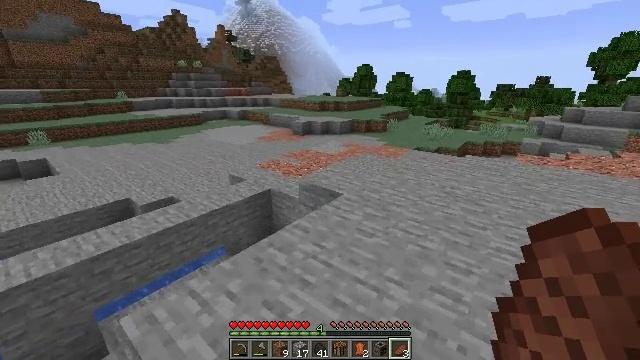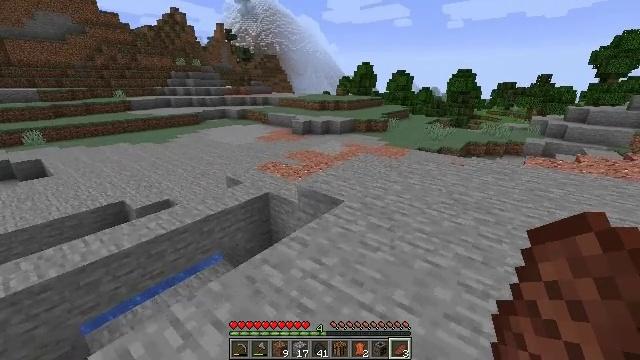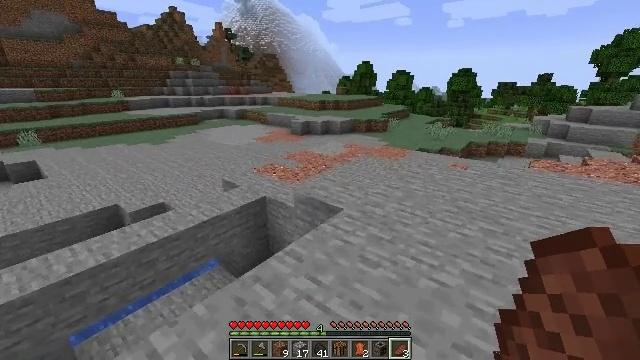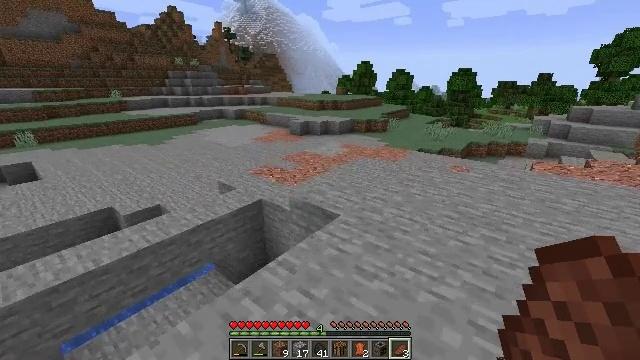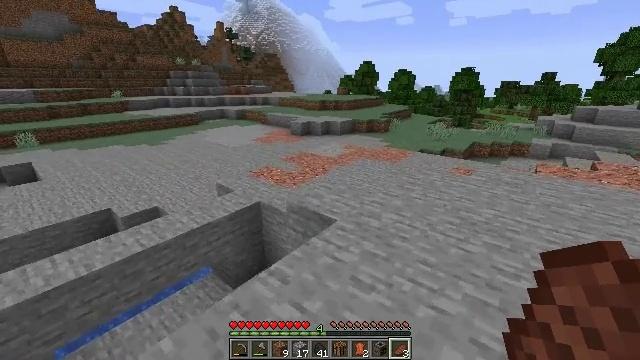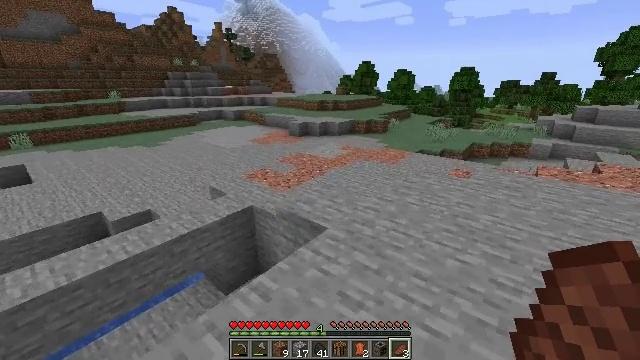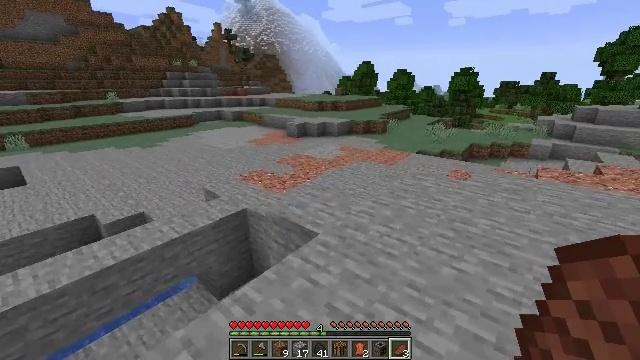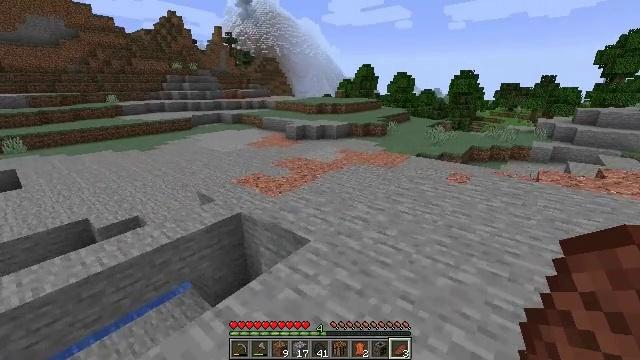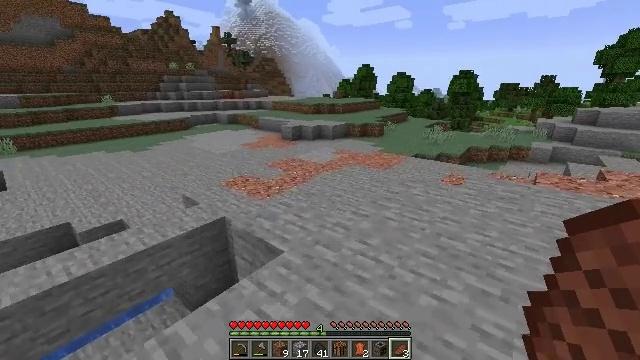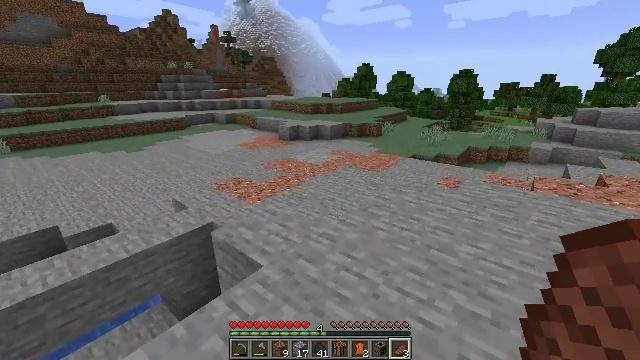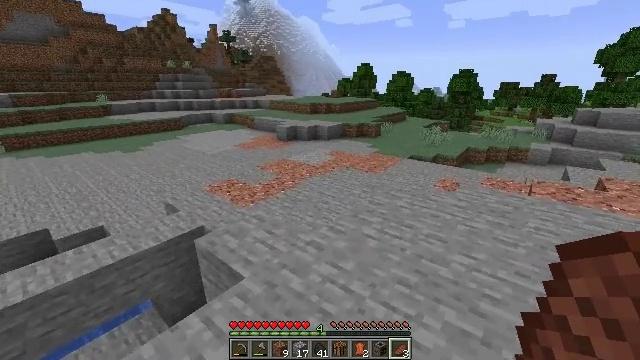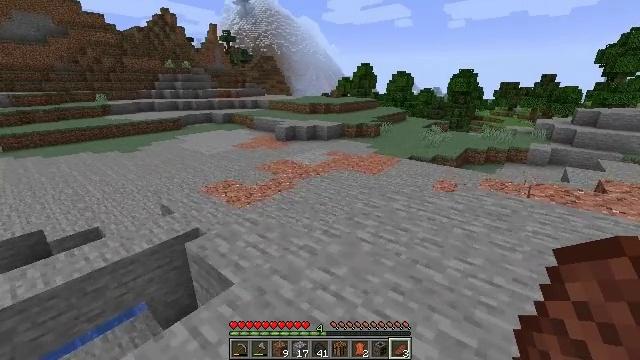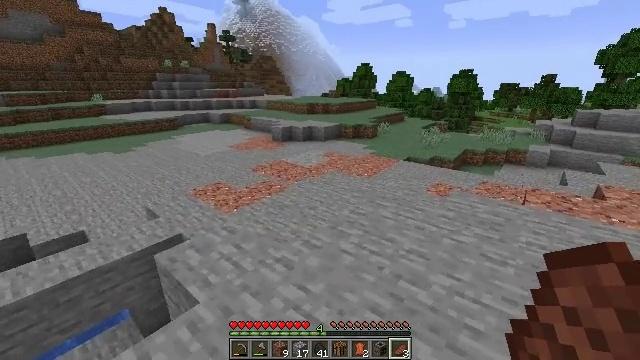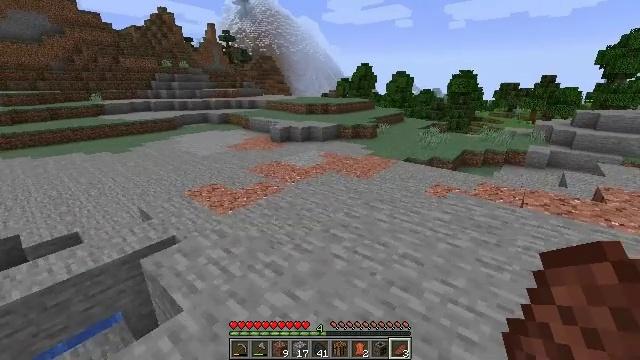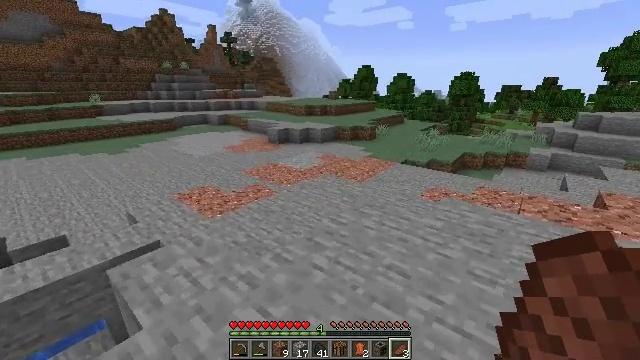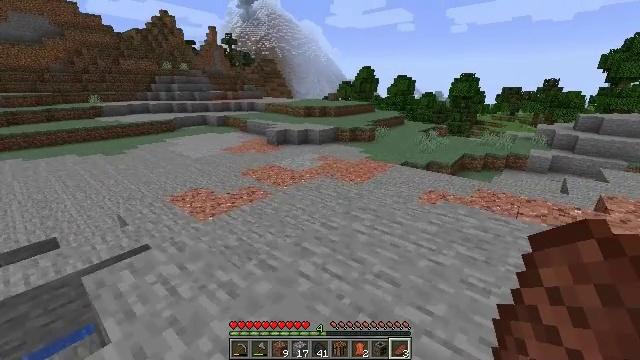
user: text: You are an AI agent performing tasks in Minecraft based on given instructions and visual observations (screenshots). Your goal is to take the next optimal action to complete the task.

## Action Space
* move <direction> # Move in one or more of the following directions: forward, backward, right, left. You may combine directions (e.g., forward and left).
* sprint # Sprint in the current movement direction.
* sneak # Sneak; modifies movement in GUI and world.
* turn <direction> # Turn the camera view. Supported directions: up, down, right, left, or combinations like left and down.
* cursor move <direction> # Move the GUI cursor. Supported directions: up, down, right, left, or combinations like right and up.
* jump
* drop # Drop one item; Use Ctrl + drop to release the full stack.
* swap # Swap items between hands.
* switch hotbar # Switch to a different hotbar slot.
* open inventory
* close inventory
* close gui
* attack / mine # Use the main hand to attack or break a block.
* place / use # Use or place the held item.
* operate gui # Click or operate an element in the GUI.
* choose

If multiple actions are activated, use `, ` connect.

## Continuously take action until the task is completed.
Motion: motion action
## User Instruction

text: Remove a peony from the inventory.
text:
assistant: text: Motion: move forward
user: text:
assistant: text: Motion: move forward and move right
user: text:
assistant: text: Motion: move forward and move right
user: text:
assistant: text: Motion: move forward and move right
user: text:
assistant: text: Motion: move forward and move right
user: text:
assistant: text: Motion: move forward and move right
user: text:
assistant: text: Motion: move forward and move right
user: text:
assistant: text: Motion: move forward and move right
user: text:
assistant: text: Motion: move forward and move right
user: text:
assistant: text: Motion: move forward and move right
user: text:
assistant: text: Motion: move forward and move right
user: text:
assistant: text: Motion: move forward and move right
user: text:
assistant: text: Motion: move forward and move right
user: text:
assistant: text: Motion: move forward and move right
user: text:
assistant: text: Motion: move forward and move right
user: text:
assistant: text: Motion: move forward and move right, turn right and up
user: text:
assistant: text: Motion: move forward, turn right and up
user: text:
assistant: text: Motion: move forward, turn right
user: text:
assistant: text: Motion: move forward
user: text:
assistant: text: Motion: move forward
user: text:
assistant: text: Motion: move forward
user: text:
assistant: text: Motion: move forward
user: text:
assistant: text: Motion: move forward
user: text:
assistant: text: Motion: move forward
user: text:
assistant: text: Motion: move forward
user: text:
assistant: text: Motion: no_op
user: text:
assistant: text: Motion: no_op
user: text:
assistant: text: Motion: no_op
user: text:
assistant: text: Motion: open inventory
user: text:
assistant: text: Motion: open inventory